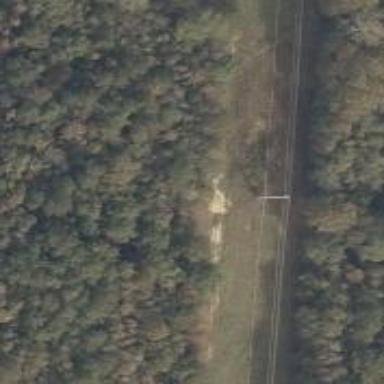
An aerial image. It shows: Power pole.